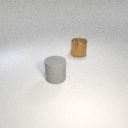
large gray rubber cylinder in front of large brown metal cylinder